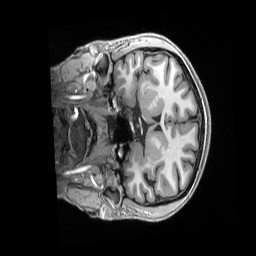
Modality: T1w
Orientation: coronal
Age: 30
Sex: female
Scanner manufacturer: siemens
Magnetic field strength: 3 T
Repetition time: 2.5 s
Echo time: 0.00296 s